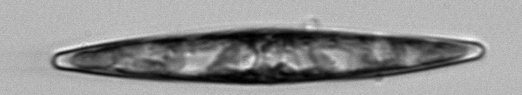
Label: Pleurosigma